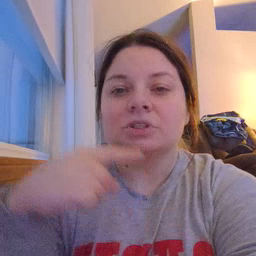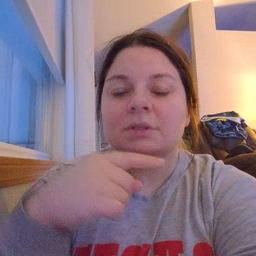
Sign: tooth